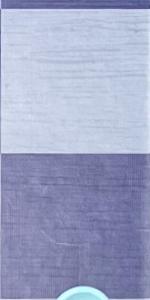
Label: Empty